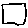
Label: square